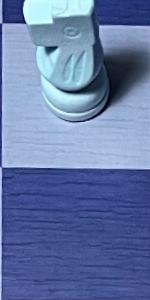
Label: Empty